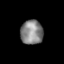
Tissue: lung
Cell type: Epithelial cells
Senescence score: 0.1826
Nuclear area (px): 535
Mean DAPI intensity: 133.598